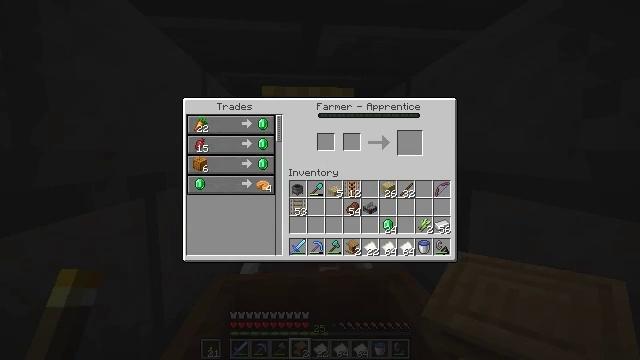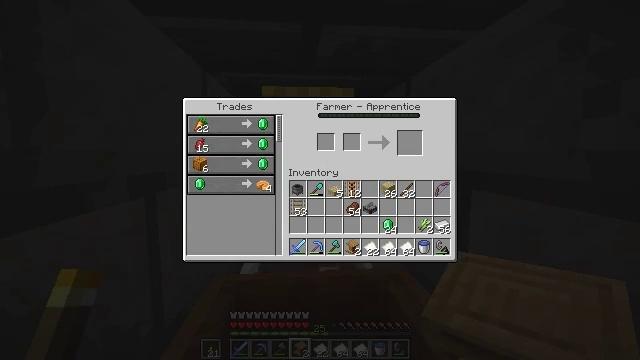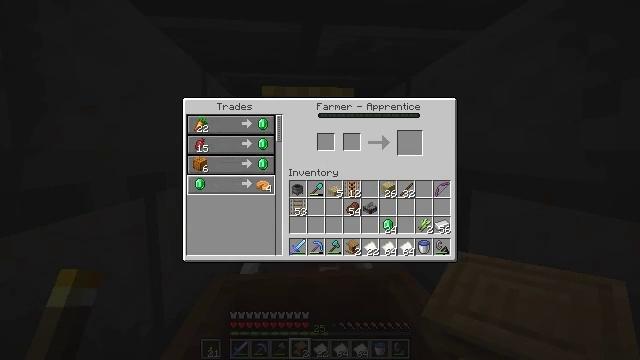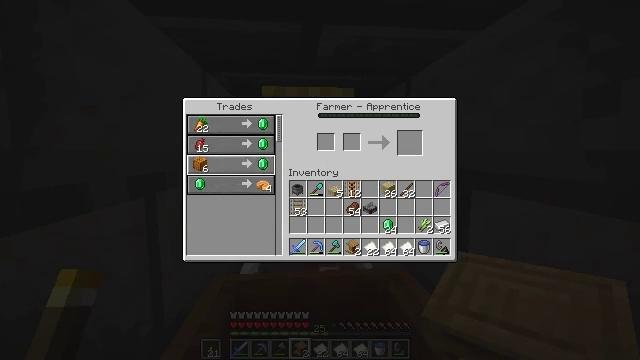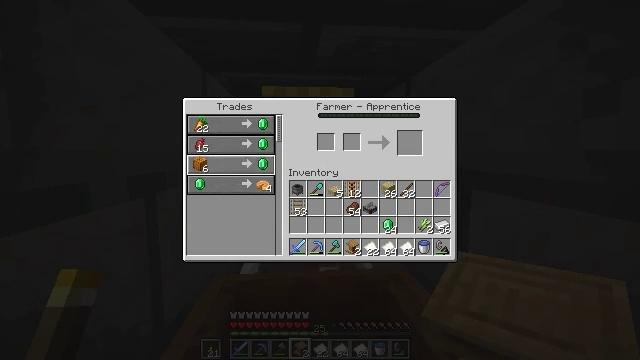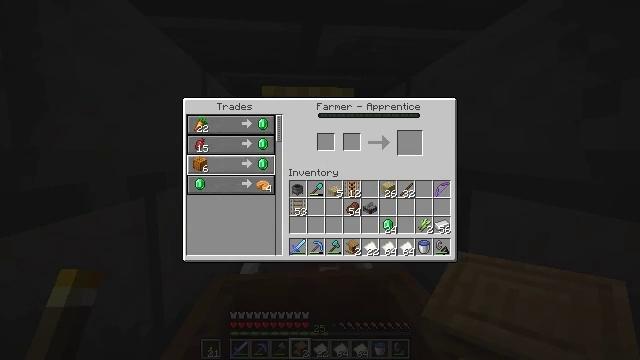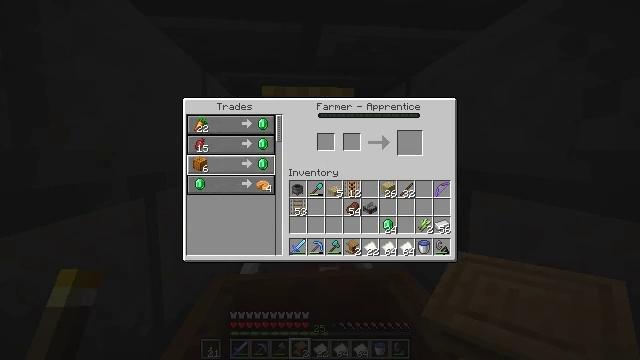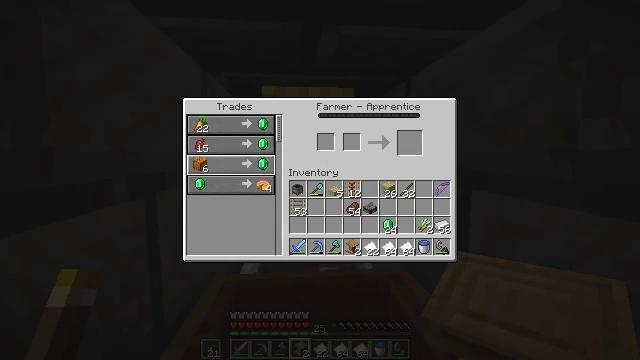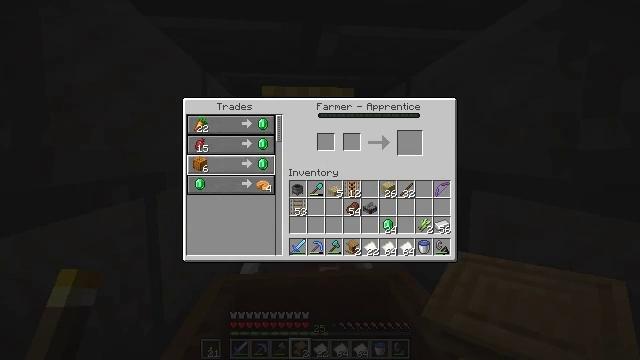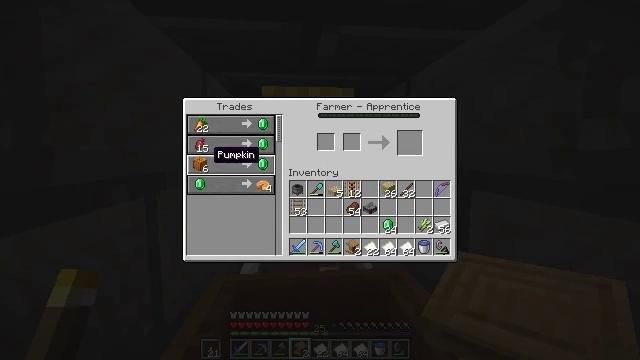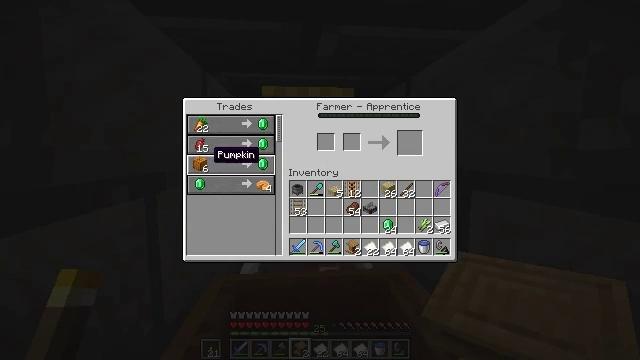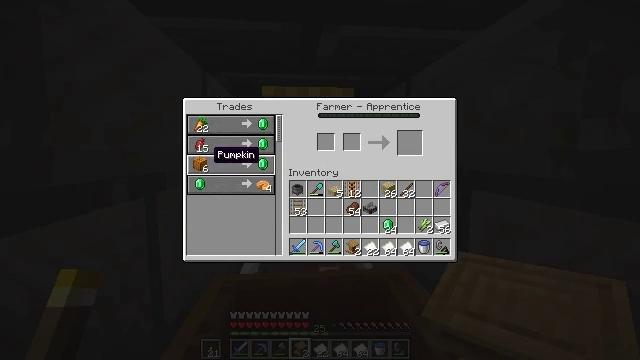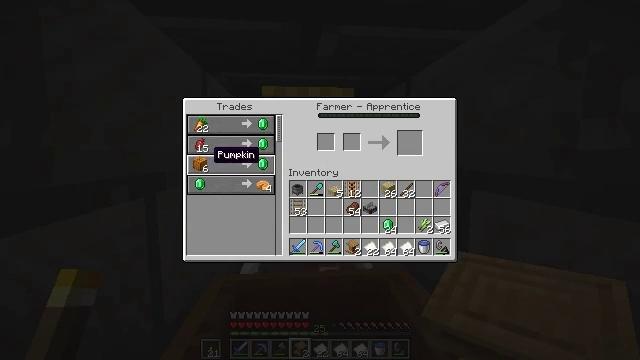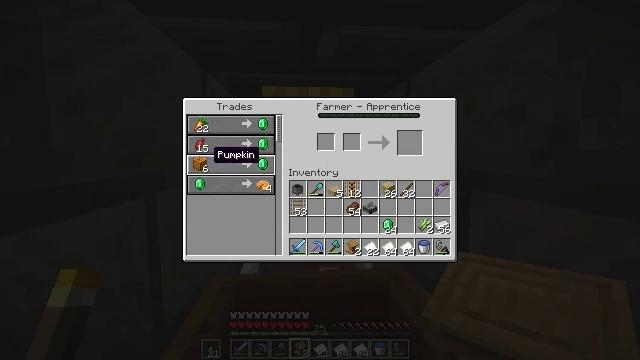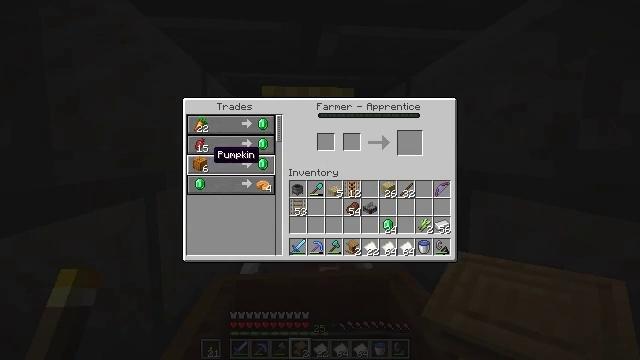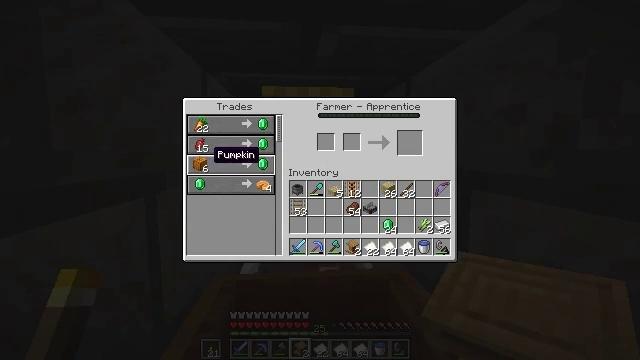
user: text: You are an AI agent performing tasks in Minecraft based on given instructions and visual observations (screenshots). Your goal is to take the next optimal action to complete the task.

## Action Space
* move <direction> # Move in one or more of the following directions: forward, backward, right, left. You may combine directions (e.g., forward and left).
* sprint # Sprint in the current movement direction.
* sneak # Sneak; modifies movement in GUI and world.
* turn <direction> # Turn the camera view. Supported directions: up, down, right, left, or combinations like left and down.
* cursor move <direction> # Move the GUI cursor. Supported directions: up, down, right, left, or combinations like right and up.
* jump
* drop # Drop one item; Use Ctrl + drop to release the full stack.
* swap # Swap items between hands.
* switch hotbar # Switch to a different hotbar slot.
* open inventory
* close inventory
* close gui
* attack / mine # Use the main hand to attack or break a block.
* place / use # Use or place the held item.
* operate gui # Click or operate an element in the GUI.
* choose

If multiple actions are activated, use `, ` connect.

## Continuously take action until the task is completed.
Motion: motion action
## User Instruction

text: Left-click to mine the lectern.
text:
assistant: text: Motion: no_op
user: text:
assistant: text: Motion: turn up
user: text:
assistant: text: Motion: turn up
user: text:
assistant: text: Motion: turn left and up
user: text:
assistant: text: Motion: no_op
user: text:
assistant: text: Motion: no_op
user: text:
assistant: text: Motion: no_op
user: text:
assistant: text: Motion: no_op
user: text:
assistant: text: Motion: no_op
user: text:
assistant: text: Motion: no_op
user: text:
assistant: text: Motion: no_op
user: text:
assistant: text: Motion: no_op
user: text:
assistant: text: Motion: no_op
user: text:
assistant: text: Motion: no_op
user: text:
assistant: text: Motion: no_op
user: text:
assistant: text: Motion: no_op
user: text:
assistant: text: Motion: no_op
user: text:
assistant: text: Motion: no_op
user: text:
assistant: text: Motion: no_op
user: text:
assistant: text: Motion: no_op
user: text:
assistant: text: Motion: no_op
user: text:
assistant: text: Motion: no_op
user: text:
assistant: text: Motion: no_op
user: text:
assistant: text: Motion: no_op
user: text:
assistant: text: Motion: no_op
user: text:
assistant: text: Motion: no_op
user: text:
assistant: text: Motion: no_op
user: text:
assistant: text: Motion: no_op
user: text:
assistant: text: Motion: turn right and down
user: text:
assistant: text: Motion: turn right and down